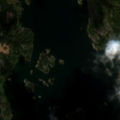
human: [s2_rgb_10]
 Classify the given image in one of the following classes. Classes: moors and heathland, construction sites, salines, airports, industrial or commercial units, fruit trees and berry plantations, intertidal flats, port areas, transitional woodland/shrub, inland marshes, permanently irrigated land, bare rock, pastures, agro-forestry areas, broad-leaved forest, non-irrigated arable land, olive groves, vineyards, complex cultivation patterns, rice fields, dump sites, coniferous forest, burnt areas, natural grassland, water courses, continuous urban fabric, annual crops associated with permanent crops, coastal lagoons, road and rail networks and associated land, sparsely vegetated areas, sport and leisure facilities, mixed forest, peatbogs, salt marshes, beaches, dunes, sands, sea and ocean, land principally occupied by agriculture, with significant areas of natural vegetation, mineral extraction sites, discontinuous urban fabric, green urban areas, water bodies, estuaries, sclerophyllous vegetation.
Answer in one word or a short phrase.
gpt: broad-leaved forest, bare rock, sea and ocean